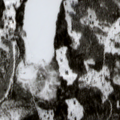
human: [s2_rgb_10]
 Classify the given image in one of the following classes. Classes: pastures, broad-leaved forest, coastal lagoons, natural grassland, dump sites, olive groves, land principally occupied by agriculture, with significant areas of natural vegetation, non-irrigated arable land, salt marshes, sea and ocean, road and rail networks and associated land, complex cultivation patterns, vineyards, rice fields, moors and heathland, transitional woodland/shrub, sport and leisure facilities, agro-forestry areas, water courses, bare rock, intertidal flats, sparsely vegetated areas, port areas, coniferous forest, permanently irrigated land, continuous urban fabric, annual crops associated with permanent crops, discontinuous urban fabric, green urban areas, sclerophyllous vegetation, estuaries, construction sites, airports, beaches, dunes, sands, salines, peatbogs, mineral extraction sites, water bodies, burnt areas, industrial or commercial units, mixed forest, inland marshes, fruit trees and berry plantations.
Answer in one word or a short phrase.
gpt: coniferous forest, transitional woodland/shrub, water bodies